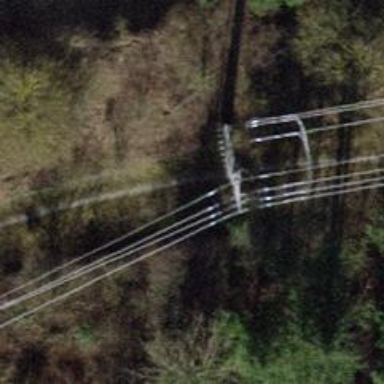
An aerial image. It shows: Power line with three cables.